Interaction volume radius: 5 \u00c5
Interaction volume height: 10 \u00c5
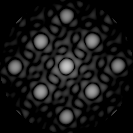
Disorder parameter: 0.0335